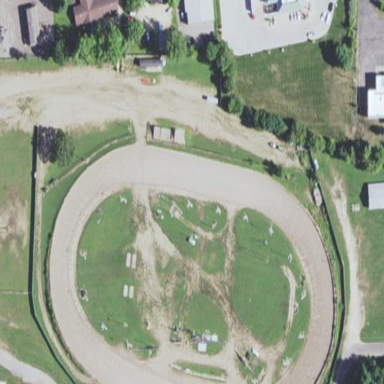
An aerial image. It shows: Motor sport raceway.